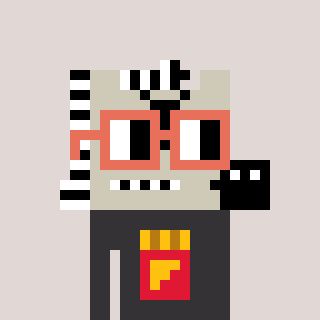
a pixel art character with square orange glasses, a zebra-shaped head and a grayscale-colored body on a warm background